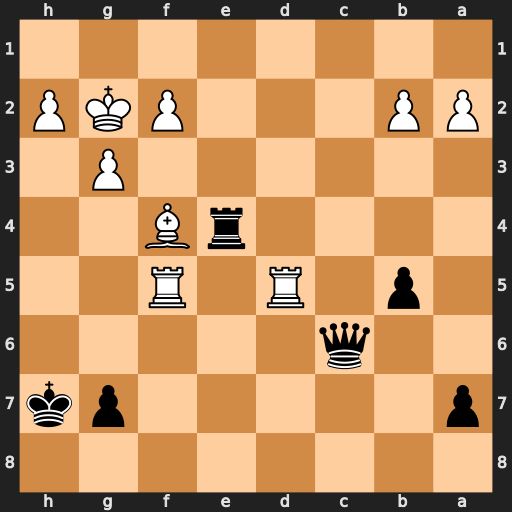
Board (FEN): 8/p5pk/2q5/1p1R1R2/4rB2/6P1/PP3PKP/8
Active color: b
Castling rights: -
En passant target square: -
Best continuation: Rd4 Kg1 Rxd5 Rxd5 Qxd5